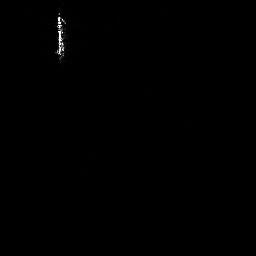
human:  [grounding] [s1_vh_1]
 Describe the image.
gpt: In the satellite image, there is  <ref>1 medium ship </ref> <box>[[21, 3, 25, 23, 0]]</box> located at top left.